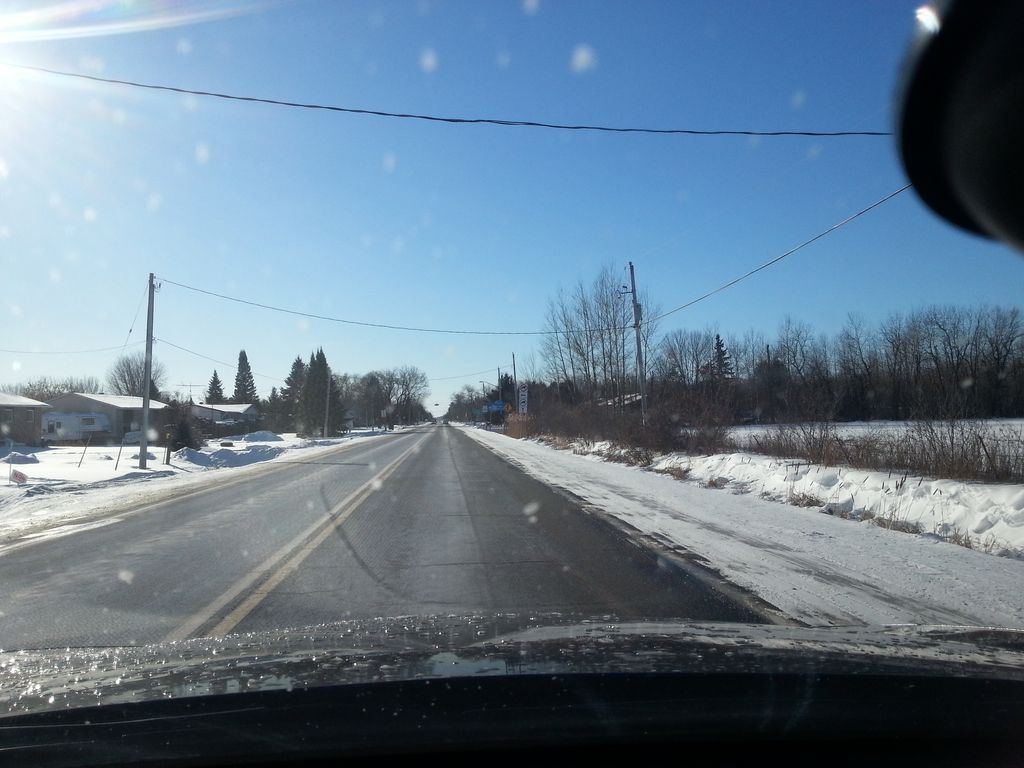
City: ottawa-gatineau